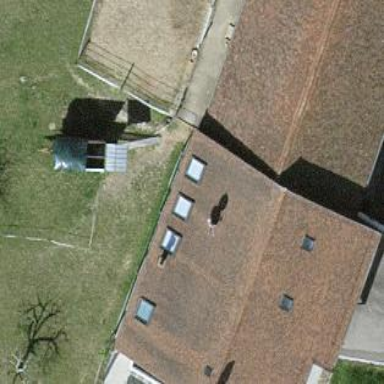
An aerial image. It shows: Gabled roof farm building.